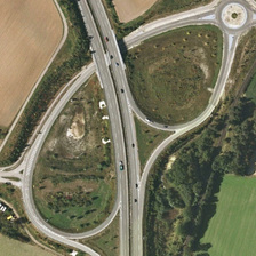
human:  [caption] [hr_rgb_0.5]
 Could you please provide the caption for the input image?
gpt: Two viaducts around the city are being built on the farmland.

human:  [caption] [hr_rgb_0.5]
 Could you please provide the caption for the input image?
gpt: In this farmland, several cars were driving on the viaduct below him.

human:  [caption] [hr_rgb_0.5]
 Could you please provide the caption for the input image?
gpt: On this farmland, several cars were driving on the viaduct that crossed the road below.

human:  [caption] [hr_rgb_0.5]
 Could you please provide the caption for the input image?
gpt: A viaduct with two loops was built on farmland.

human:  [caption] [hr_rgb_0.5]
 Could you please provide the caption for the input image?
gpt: In this farmland, several cars are driving on the viaduct and crossing the road below.